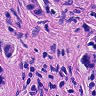
Metastatic tissue present: yes